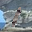
Label: 1